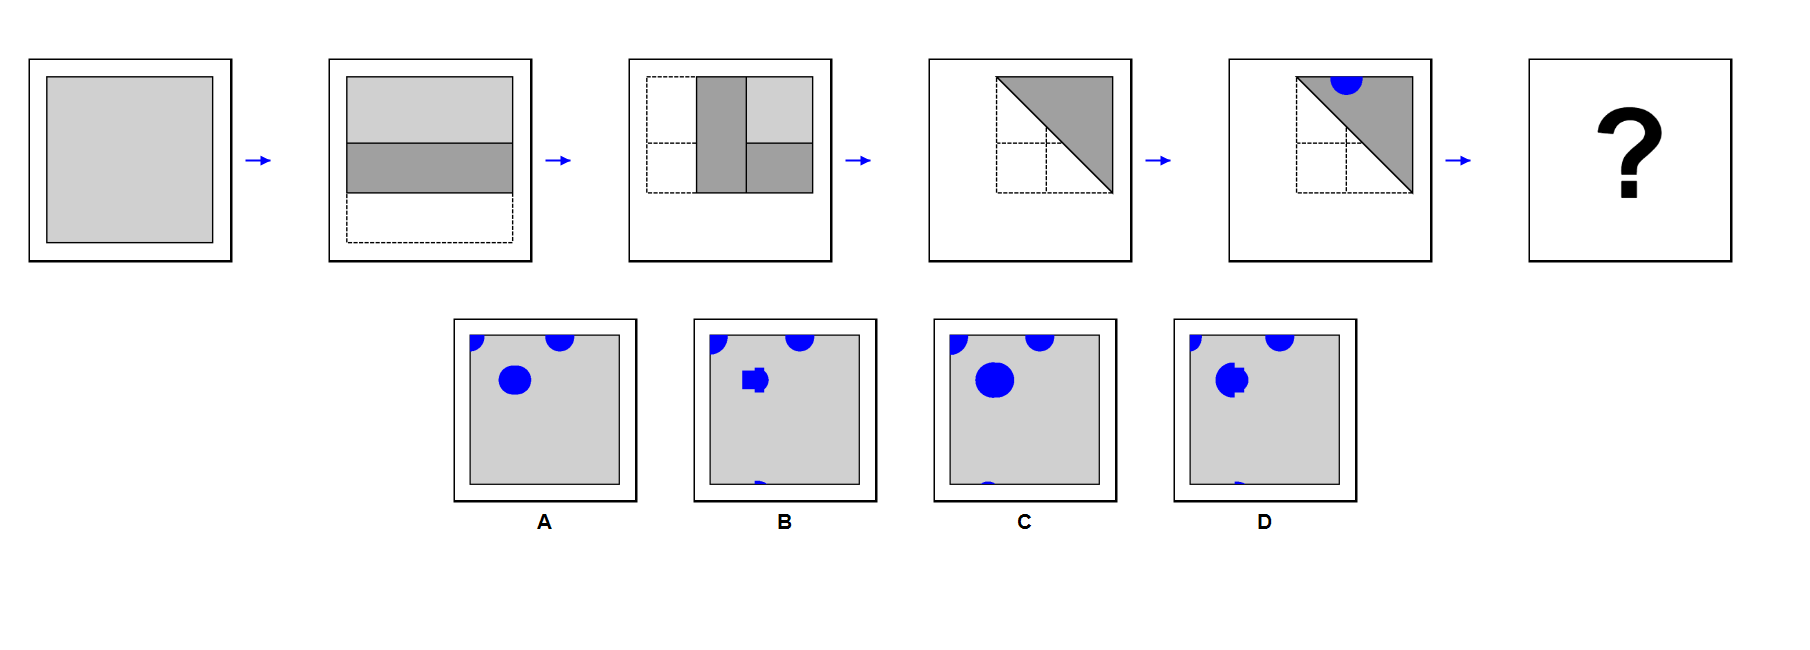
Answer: A